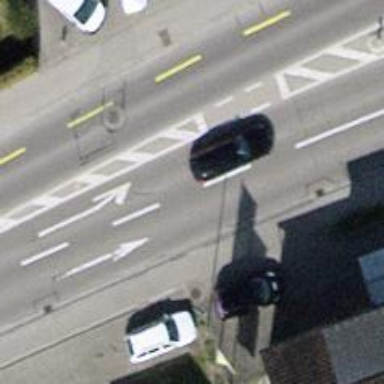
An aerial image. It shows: Primary highway with asphalt surface. There is lane designated for cycling on the left side.